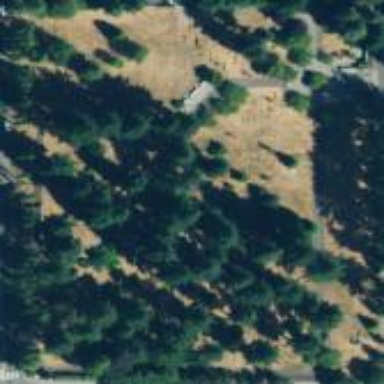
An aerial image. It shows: Cemetery.